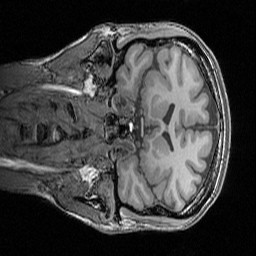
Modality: T1w
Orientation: coronal
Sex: female
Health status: ill
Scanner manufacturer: siemens
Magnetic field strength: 3 T
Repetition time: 1.57 s
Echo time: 0.00342 s